Question: About 3 months ago we migrated to JBoss 5.1.0.GA and a few days after testing we found several Out Of Memory Errors (OOME) in the logs of our app.
Then <URL> that described the cause as a bug in the JVM up to version 7. We updated to version 7u25 and we haven't seen more OOME but now I see an abnormally huge thread count: about 2k threads and of them 1.9k are daemon threads.
After checking in our monitoring tools I discovered that they are all threads generated by the JBoss system thread pool (they are all named JBoss System Threads(1)-XXXX). And here is the Stack Trace Details:
'''
"JBoss System Threads(1)-1649" Id=130217 in WAITING on lock=java.util.concurrent.locks.AbstractQueuedSynchronizer$ConditionObject@a4d1d3
at sun.misc.Unsafe.park(Native Method)
at java.util.concurrent.locks.LockSupport.park(LockSupport.java:186)
at java.util.concurrent.locks.AbstractQueuedSynchronizer$ConditionObject.await(AbstractQueuedSynchronizer.java:2043)
at java.util.concurrent.LinkedBlockingQueue.take(LinkedBlockingQueue.java:442)
at java.util.concurrent.ThreadPoolExecutor.getTask(ThreadPoolExecutor.java:1068)
at java.util.concurrent.ThreadPoolExecutor.runWorker(ThreadPoolExecutor.java:1130)
at java.util.concurrent.ThreadPoolExecutor$Worker.run(ThreadPoolExecutor.java:615)
at java.lang.Thread.run(Thread.java:724)
'''
I have also checked in the tool for collection leaks and found the next data that I think is somewhat related:

I have checked JBoss JIRA but haven't found something related.
Can someone point me what is going on?
UPDATE:
Here is the thread pool configuration in the jboss-service.xml
'''
<!-- A Thread pool service -->
<mbean code="org.jboss.util.threadpool.BasicThreadPool"
name="jboss.system:service=ThreadPool">
<attribute name="Name">JBoss System Threads</attribute>
<attribute name="ThreadGroupName">System Threads</attribute>
<!-- How long a thread will live without any tasks in MS -->
<attribute name="KeepAliveTime">60000</attribute>
<!-- The max number of threads in the pool -->
<attribute name="MaximumPoolSize">3200</attribute>
<!-- The max number of tasks before the queue is full -->
<attribute name="MaximumQueueSize">3200</attribute>
<!-- The behavior of the pool when a task is added and the queue is full.
abort - a RuntimeException is thrown
run - the calling thread executes the task
wait - the calling thread blocks until the queue has room
discard - the task is silently discarded without being run
discardOldest - check to see if a task is about to complete and enque
the new task if possible, else run the task in the calling thread
-->
<attribute name="BlockingMode">run</attribute>
</mbean>
'''
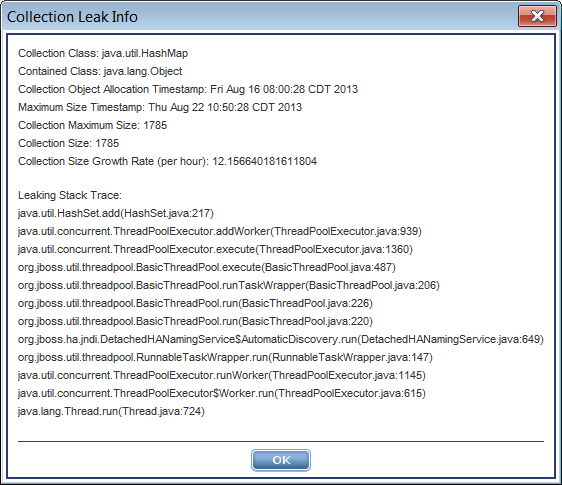
Answer: The threads were created by the pool as the version of Java that ran the server was incompatible. We switched to an earlier version and the problem was gone.